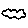
Label: cloud